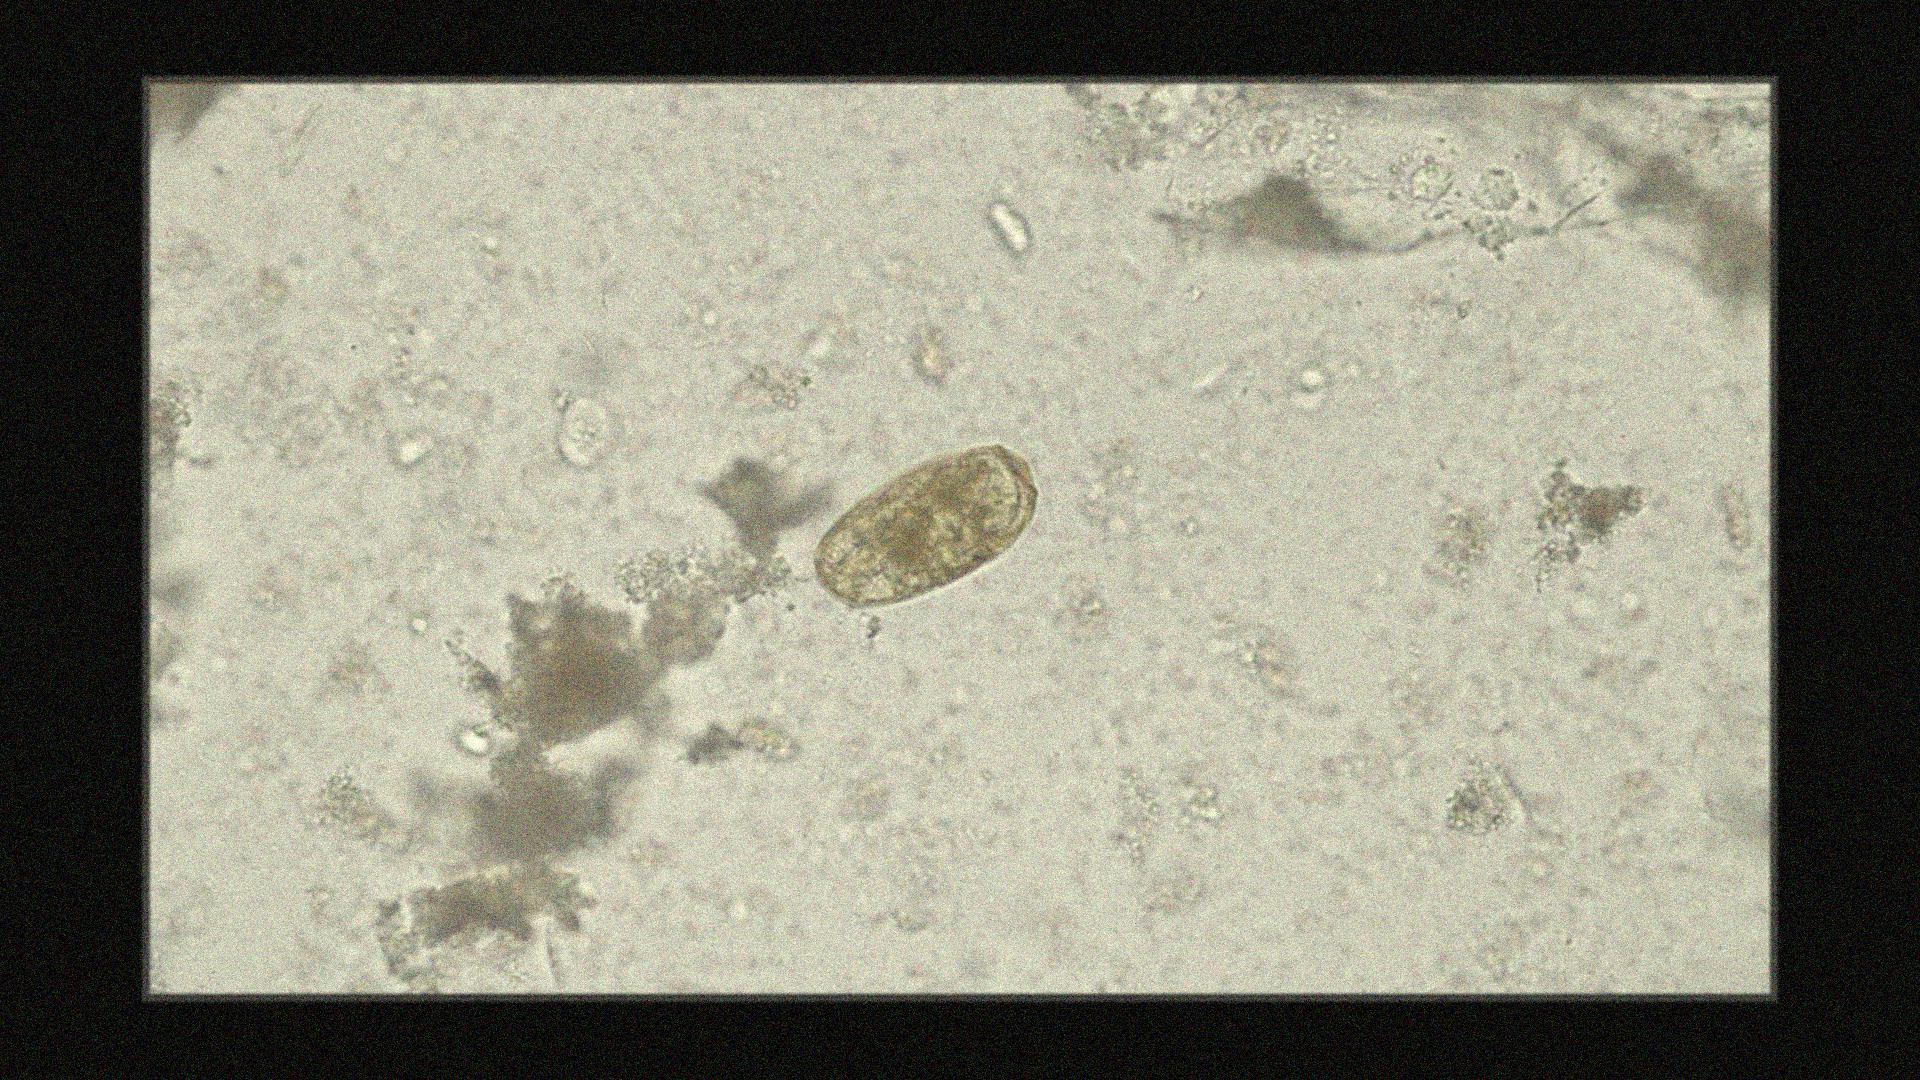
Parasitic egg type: Paragonimus spp